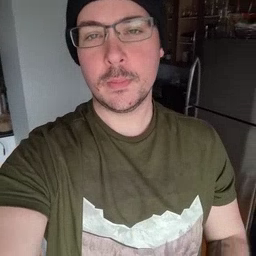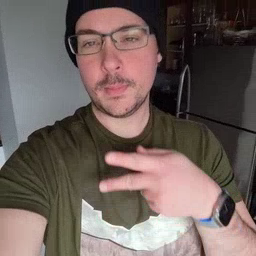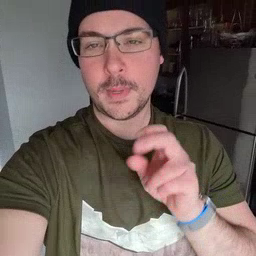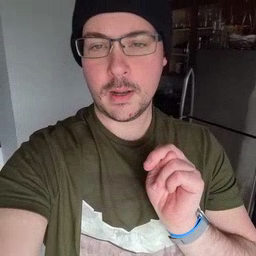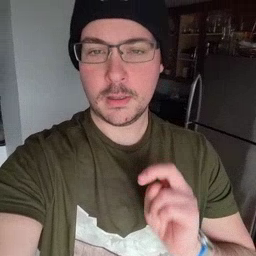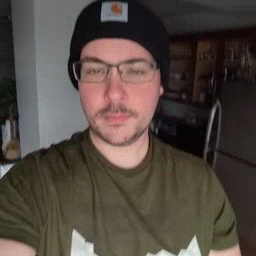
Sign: pen